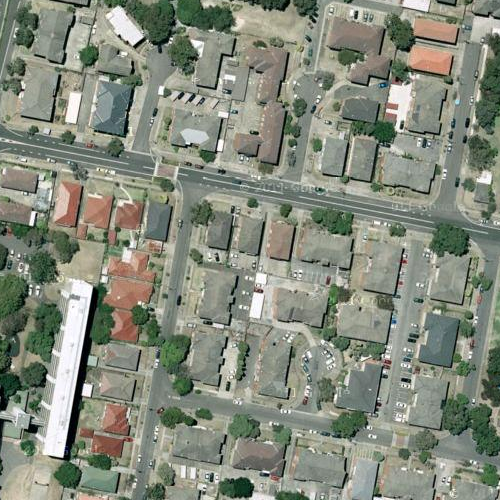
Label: sydney